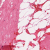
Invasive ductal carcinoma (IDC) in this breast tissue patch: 0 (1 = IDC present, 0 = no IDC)